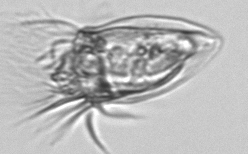
Label: Tintinnina